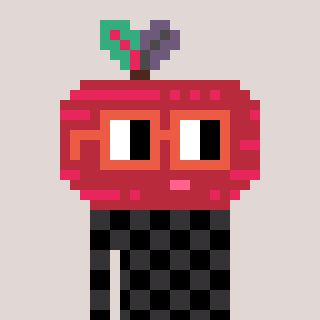
a pixel art character with square orange glasses, a beet-shaped head and a grayscale-colored body on a warm background